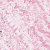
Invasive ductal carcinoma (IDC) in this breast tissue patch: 0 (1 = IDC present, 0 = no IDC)